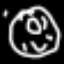
Label: donut